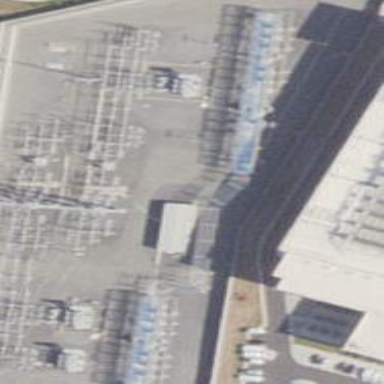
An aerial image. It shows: Distribution power substation secured by fence.